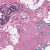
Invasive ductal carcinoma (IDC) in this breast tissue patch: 0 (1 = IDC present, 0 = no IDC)